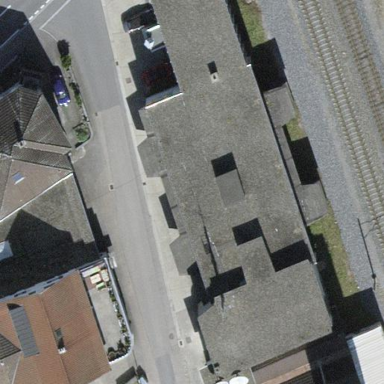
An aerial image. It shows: Commercial building.